Field crop: maize
Growth stage: 1
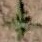
Species: atriplex